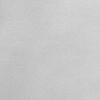
Atmospheric dust classification: dusty